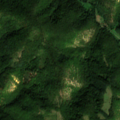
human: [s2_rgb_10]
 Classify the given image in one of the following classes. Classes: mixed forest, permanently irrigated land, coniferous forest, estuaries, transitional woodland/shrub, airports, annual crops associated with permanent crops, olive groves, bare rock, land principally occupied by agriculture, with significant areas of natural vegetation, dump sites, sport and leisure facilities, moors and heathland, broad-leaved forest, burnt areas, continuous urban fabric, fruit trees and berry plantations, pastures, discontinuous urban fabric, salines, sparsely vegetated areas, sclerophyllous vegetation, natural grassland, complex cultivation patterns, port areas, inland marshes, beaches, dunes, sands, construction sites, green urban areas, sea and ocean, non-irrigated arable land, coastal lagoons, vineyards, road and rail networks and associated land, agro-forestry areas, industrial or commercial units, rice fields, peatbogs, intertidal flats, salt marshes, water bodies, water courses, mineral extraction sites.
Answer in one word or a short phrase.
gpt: pastures, land principally occupied by agriculture, with significant areas of natural vegetation, broad-leaved forest